Question: I imported the 'org.apache.commons:commons-email' via the command 'ALT + SHIFT + CTRL + S' Android Studio. The class identified without problems but I can't build the project
PS: I went into the error directory and has only one 'activation- 1.1.1.jar' file

> 21:30:01 Gradle build finished with 2 error(s) in 34 secError:duplicate files during packaging of APK
/home/daniela/AndroidStudioProjects/ConectaSP/app/build/outputs/apk/app-debug-unaligned.apk
Error:Execution failed for task ':app:packageDebug'.Duplicate files copied in APK META-INF/LICENSE.txt File 1:
/home/daniela/.gradle/caches/modules-2/files-2.1/javax.activation/activation/1.1.1/485de3a253e23f645037828c07f1d7f1af40763a/activation-1.1.1.jar
File 2:
/home/daniela/.gradle/caches/modules-2/files-2.1/javax.activation/activation/1.1.1/485de3a253e23f645037828c07f1d7f1af40763a/activation-1.1.1.jar
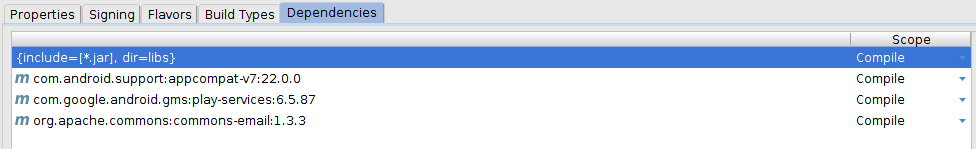
Answer: I've had this issue with Apache imports.
You need to add:
'''
packagingOptions {
exclude 'META-INF/LICENSE'
exclude 'META-INF/LICENSE.txt'
exclude 'META-INF/license.txt'
}
'''
to your build.grade. You might then get some other errors, follow this pattern and keep adding excludes until it will compile.